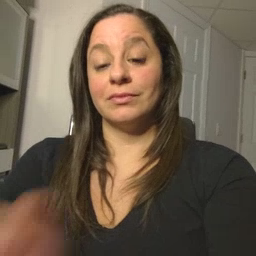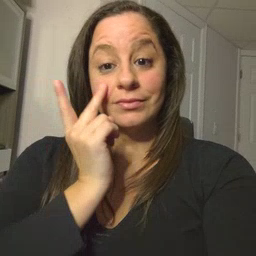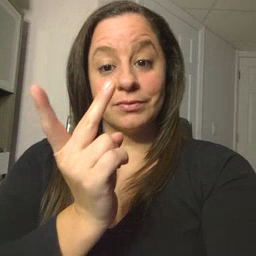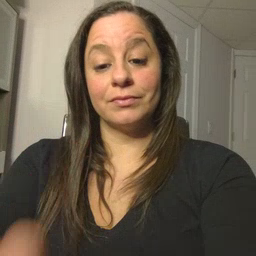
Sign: see